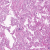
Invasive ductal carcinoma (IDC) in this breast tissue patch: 0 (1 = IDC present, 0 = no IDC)